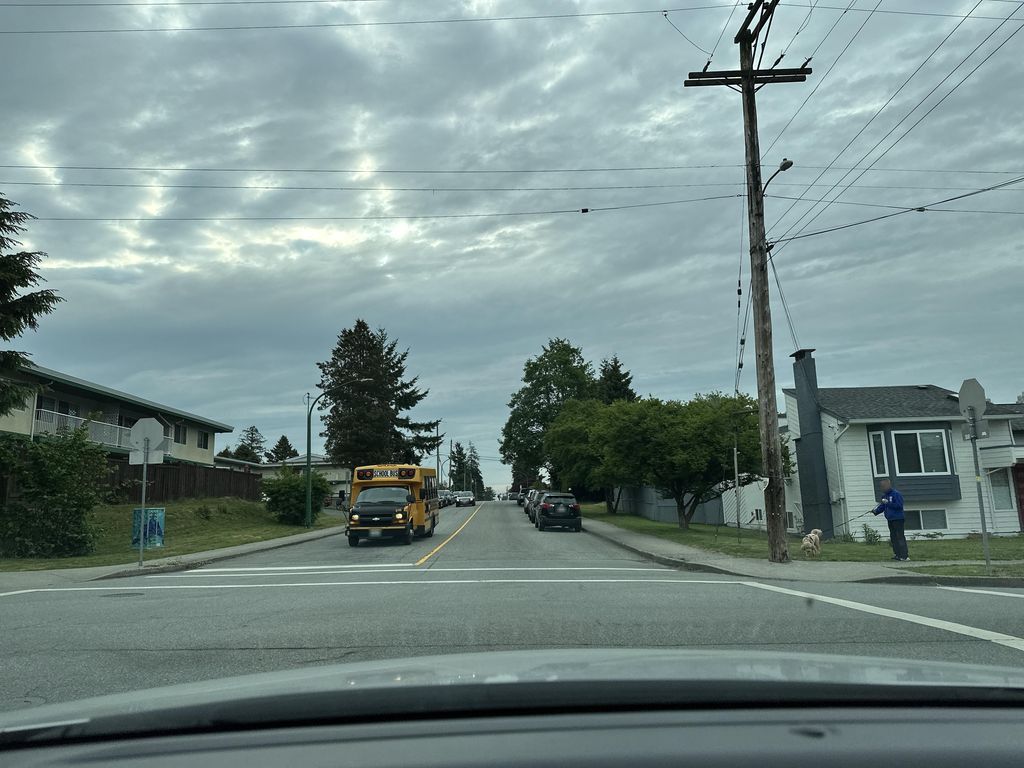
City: vancouver